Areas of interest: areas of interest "Parking Lot"
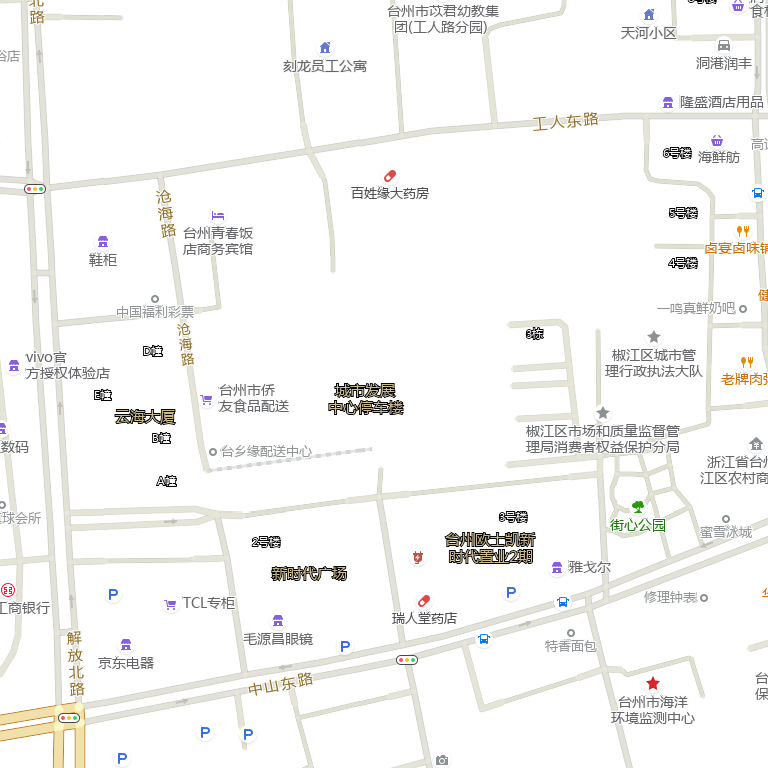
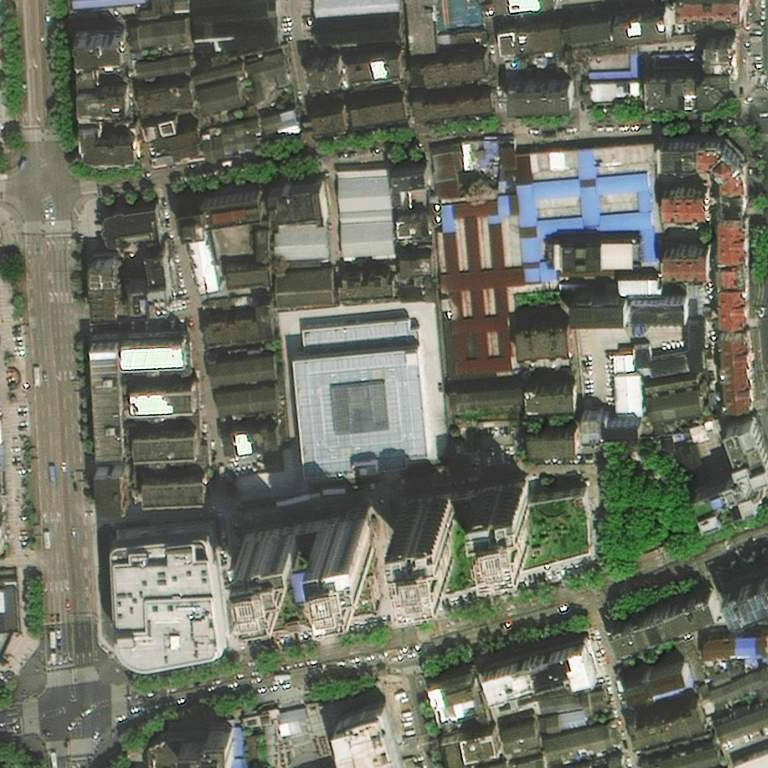